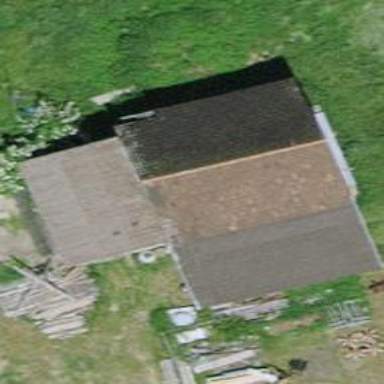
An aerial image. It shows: Shed building.